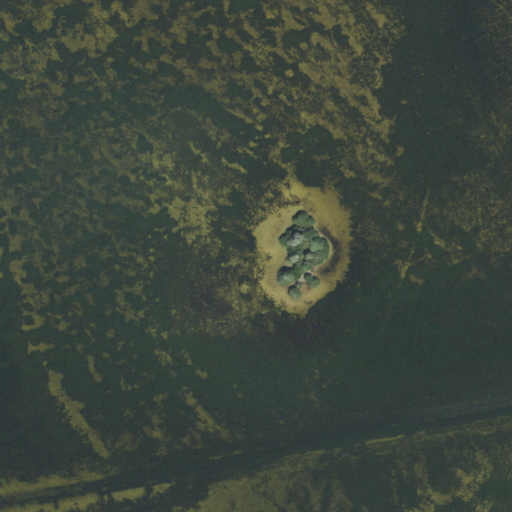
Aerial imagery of island in Florida named Terrapin Key containing open water and herbaceous wetlands